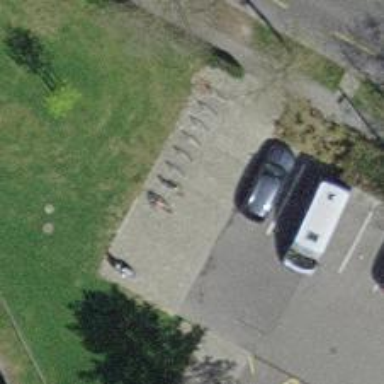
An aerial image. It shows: Bicycle parking facility.